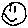
Label: smiley face